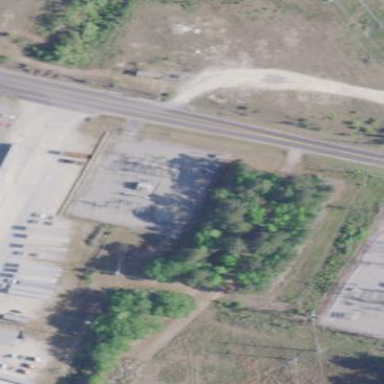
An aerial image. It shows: Industrial power substation surrounded by fence.